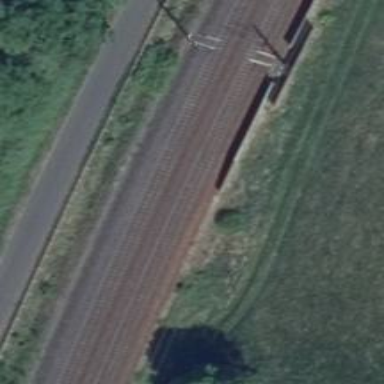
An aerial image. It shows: Railway with electrified contact lines.